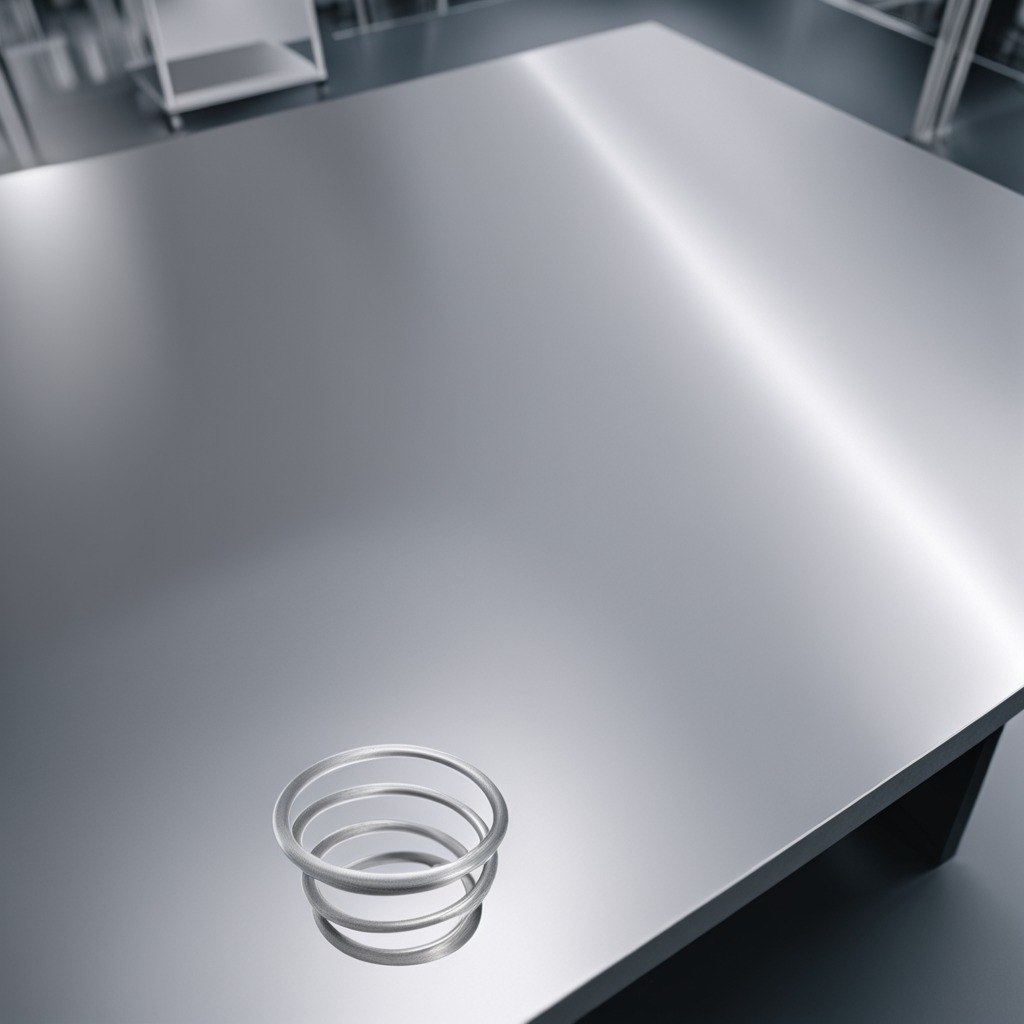
A coiled metal spring is lying on the stainless steel table in a high-end prototyping lab.